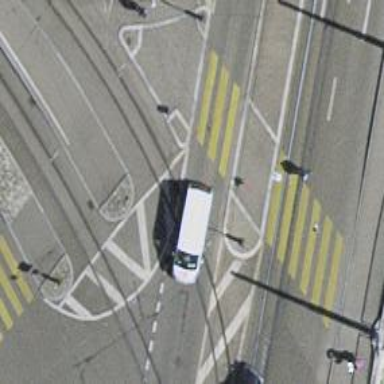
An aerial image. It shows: Tram railway with one electrified contact line.